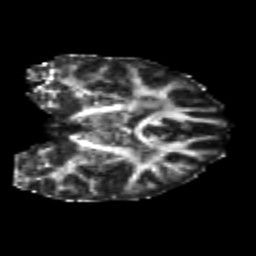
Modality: FA
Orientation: coronal
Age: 22
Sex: male
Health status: healthy
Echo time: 0.074 s